Question: How do I make a copy of the inserted records and keep the original id of the record it copied and put it in the Temp table.
When I add Docs.DocID to the OUTPUT I get. "The multi-part identifier "Docs.DocID" could not be bound."
'''
DECLARE @CopiedDocIDs TABLE(NewDocID int, CurrentDocID int)
INSERT INTO Docs (Filename,Backup)
OUTPUT INSERTED.DocID, Docs.DocID INTO @CopiedDocIDs
SELECT Filename, 1
FROM Docs
WHERE Filename like 'MyDoc%'
'''
Oh yeah I'm working with: Microsoft SQL Server 2005 - 9.00.4035.00 (X64)
Ok somewhat of a hack but it works. Here's it working but I'll add in another column to the RowKey just make sure it's unique.
'''
DECLARE @Docs TABLE (DocID int IDENTITY(1, 1), [FileName] varchar(10), FileDate datetime)
INSERT INTO @Docs VALUES('Doc1','01-01-2011 12:21:12:003')
INSERT INTO @Docs VALUES('Doc2','01-01-2013 02:41:32:120')
INSERT INTO @Docs VALUES('Doc3','01-01-2014 09:30:12:023')
INSERT INTO @Docs VALUES('Doc','01-01-2014 09:30:12:111')
INSERT INTO @Docs VALUES('Doc','01-01-2014 09:30:15:123')
DECLARE @NewDocIDs TABLE(NewDocID int, CopyDocID int, RowKey Varchar(50))
INSERT INTO @Docs ([FileName],FileDate)
OUTPUT INSERTED.DocID, null, (INSERTED.[FileName]+'-'+CONVERT(varchar(50),INSERTED.FileDate,126)) INTO @NewDocIDs
SELECT [FileName],FileDate
FROM @Docs
UPDATE @NewDocIDs SET CopyDocID=(SELECT TOP 1 DocID FROM @Docs WHERE [FileName]+'-'+CONVERT(varchar(50),FileDate,126)=RowKey)
select * from @Docs
select * from @NewDocIDs --## output I need
'''

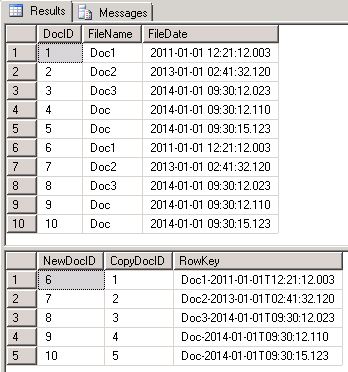
Answer: This is not possible in 2005. All you can do is to add column to Docs table:
'''
Alter table Docs Add OriginalDocID int null;
GO
DECLARE @CopiedDocIDs TABLE(NewDocID int, CurrentDocID int)
INSERT INTO Docs (Filename,Backup,OriginalDocID)
OUTPUT INSERTED.DocID, INSERTED.OriginalDocID INTO @CopiedDocIDs
SELECT Filename, 1, DocID
FROM Docs
WHERE Filename like 'MyDoc%'
'''
If you have >=2008 then MERGE statement will help:
'''
DECLARE @CopiedDocIDs TABLE(NewDocID int, CurrentDocID int)
MERGE INTO Docs AS TGT
USING(SELECT DocID, Filename
FROM Docs
WHERE Filename like 'MyDoc%') AS SRS
ON 1 = 0
WHEN NOT MATCHED THEN INSERT VALUES(SRS.FileName, 1)
OUTPUT Inserted.DocID, SRS.DocID;
'''